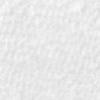
Label: no_change